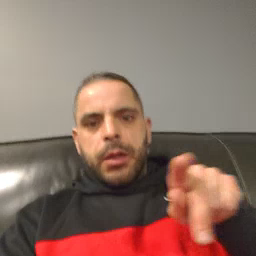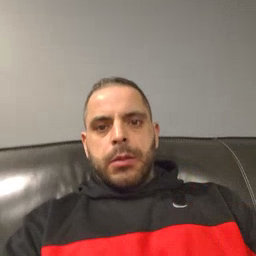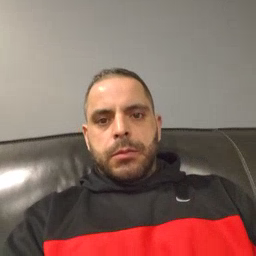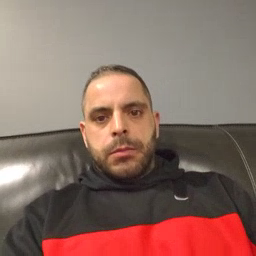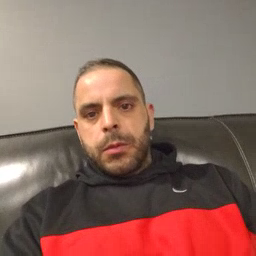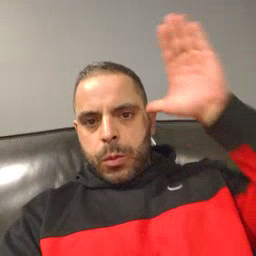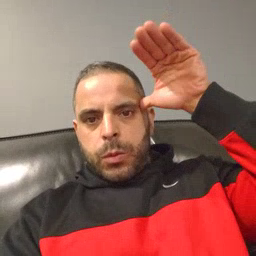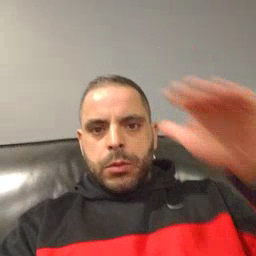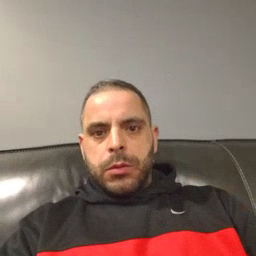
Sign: donkey